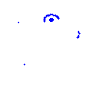
Particle: kaon